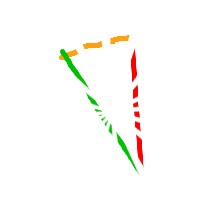
Shape: triangle